Question: Determine whether the two graphs given in the figure are isomorphic. If you think they are isomorphic, answer 1; if you think they are not isomorphic, answer 0.
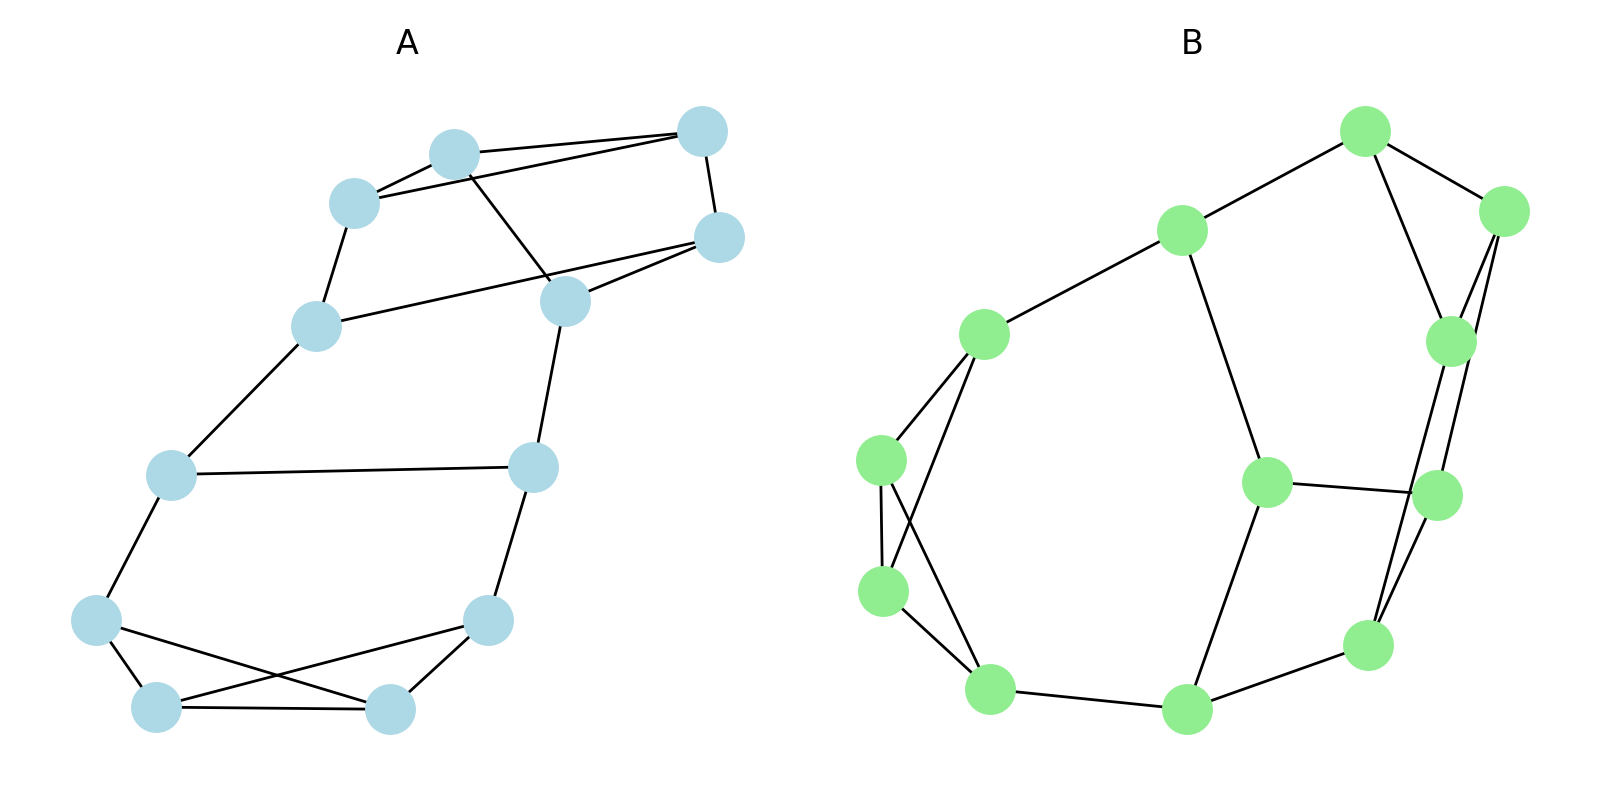
Answer: 0